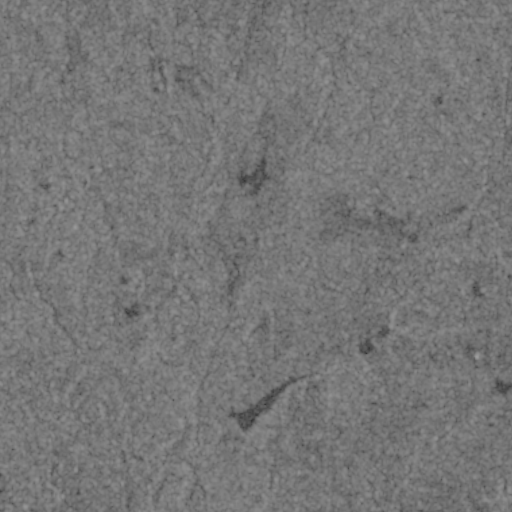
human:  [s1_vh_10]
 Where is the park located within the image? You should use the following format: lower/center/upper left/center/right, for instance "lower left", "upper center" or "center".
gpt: The park is located in the center right of the image.
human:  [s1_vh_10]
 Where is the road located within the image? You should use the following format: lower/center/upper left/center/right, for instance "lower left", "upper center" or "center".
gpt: There is no road in the image.

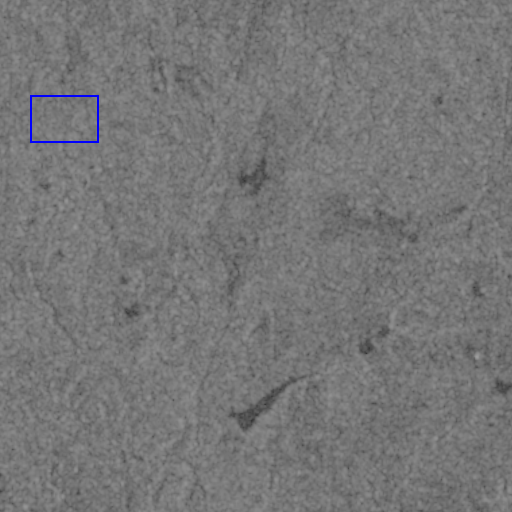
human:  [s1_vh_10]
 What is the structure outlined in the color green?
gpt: There is no green outline.
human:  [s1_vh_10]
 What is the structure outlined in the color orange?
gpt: There is no structure outlined in orange.